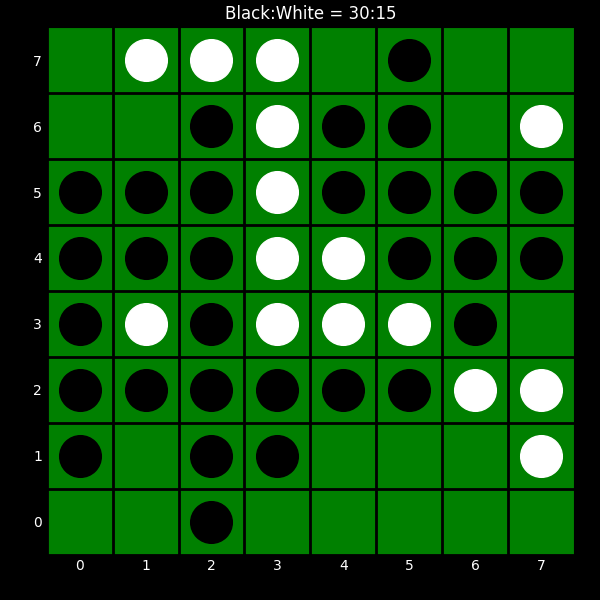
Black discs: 30
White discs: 15